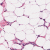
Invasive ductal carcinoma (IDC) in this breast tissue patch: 0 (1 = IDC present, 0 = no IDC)